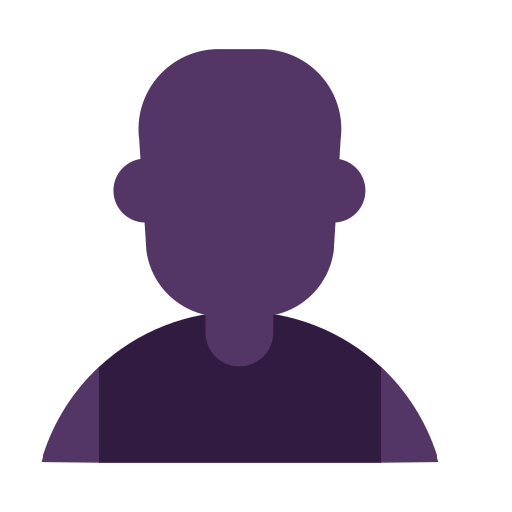
bust in silhouette flat